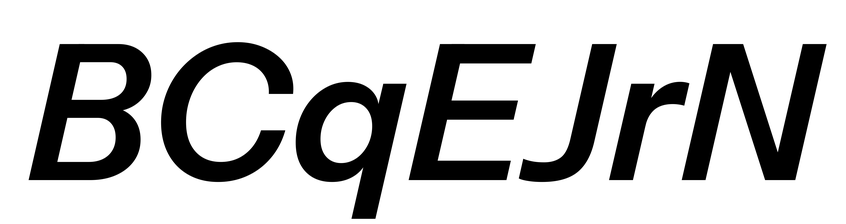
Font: InstrumentSans-Italic_SemiBold_Italic